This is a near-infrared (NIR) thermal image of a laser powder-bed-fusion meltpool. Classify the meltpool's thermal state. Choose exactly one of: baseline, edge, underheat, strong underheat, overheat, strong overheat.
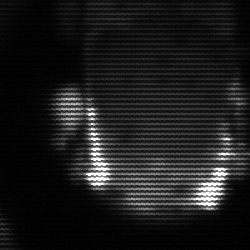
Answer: baseline